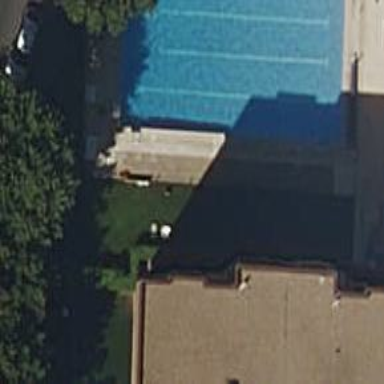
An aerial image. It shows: Swimming pool located in leisure land.